Question: I am about to author this client-side widget slider in javascript.
As users answer questions, the slider will increment.
I'm ok with making the slider background grow and shrink, but what I'm not really sure about is have the "65%" indicator "stick" to the end of the blue-coloured div, and automagically move as the slider background grows and shrinks.
Since this is javascript, i'm cool with setting the indicator's absolute position dynamically. OK, I havent really tried anything yet, because I'm guessing there are a number of ways to achieve this, so wanted to get some opinions. I'm even contemplating using qTip...but would be great to see this with css as a floating box anchored to another box
I'm imagining changing the width of two side-by-side divs (the completed vs incompleted), and have the indicator absolutely positioned relative to its container, so that it moves as the widths changes.
Possible?
Here's what I'm talking about:

(thanks to Philip's answer)
<URL>
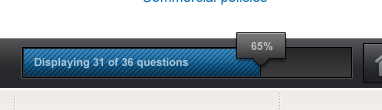
Answer: I'd probably just use jQuery to anchor it to the right of the loaded div and at the halfway point of the of the height of it.
So lets say we have this DOM:
Then, assuming you have the logic to resize the bar already, this jQuery would do the trick:
'''
$("#loaded").resize(function(){
var loadedDiv = $("#loaded");
var loadedPosition = loadedDiv.position();
var percentXPos = loadedPosition.left + loadedDiv.width() - $("#percent").width()/2;
var percentYPos = loadedPosition.top + loadedDiv.height() / 2 - loadedDiv.height() / 2;
$("#percent").css({
position: "absolute",
top: percentYPos.toString() + "px",
left: percentXPos.toString() + "px"
});
});
'''
Also, I don't think there's any reason to have a div for the not loaded part. You should make a div for the whole bar and give it a black background, then give the loaded div a higher z-index and different background color.
Keep in mind it may need minor tweaks depending on the margin, padding, etc of the elements.